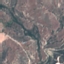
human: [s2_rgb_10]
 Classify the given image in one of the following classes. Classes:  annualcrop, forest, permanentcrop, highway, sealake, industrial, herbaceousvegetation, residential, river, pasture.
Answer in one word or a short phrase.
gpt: HerbaceousVegetation